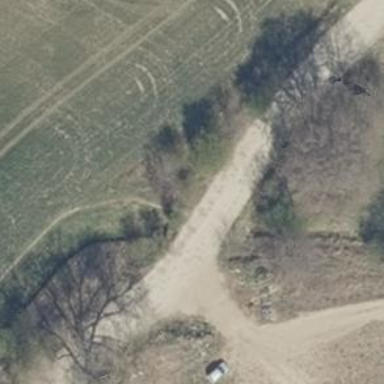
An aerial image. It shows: Unclassified road with ground surface. The road has grade3 track type.